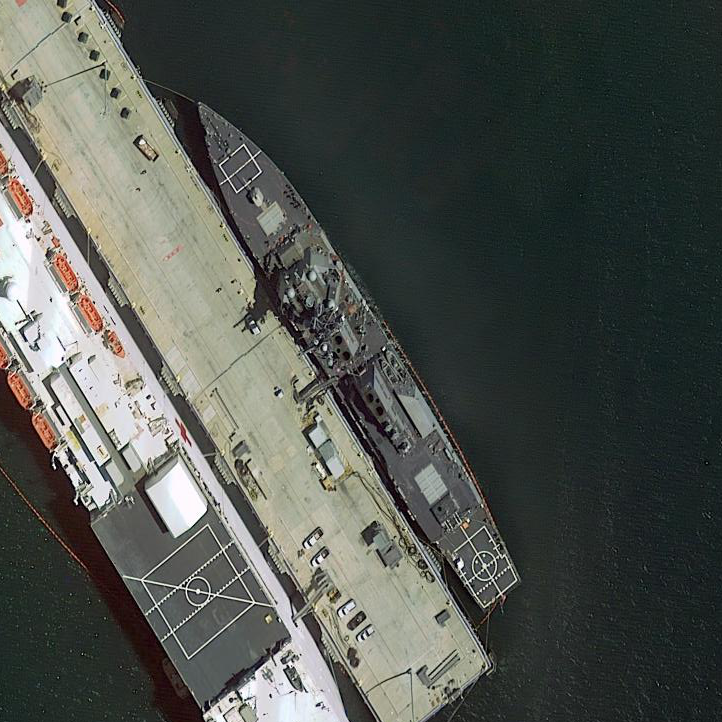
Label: destroyer